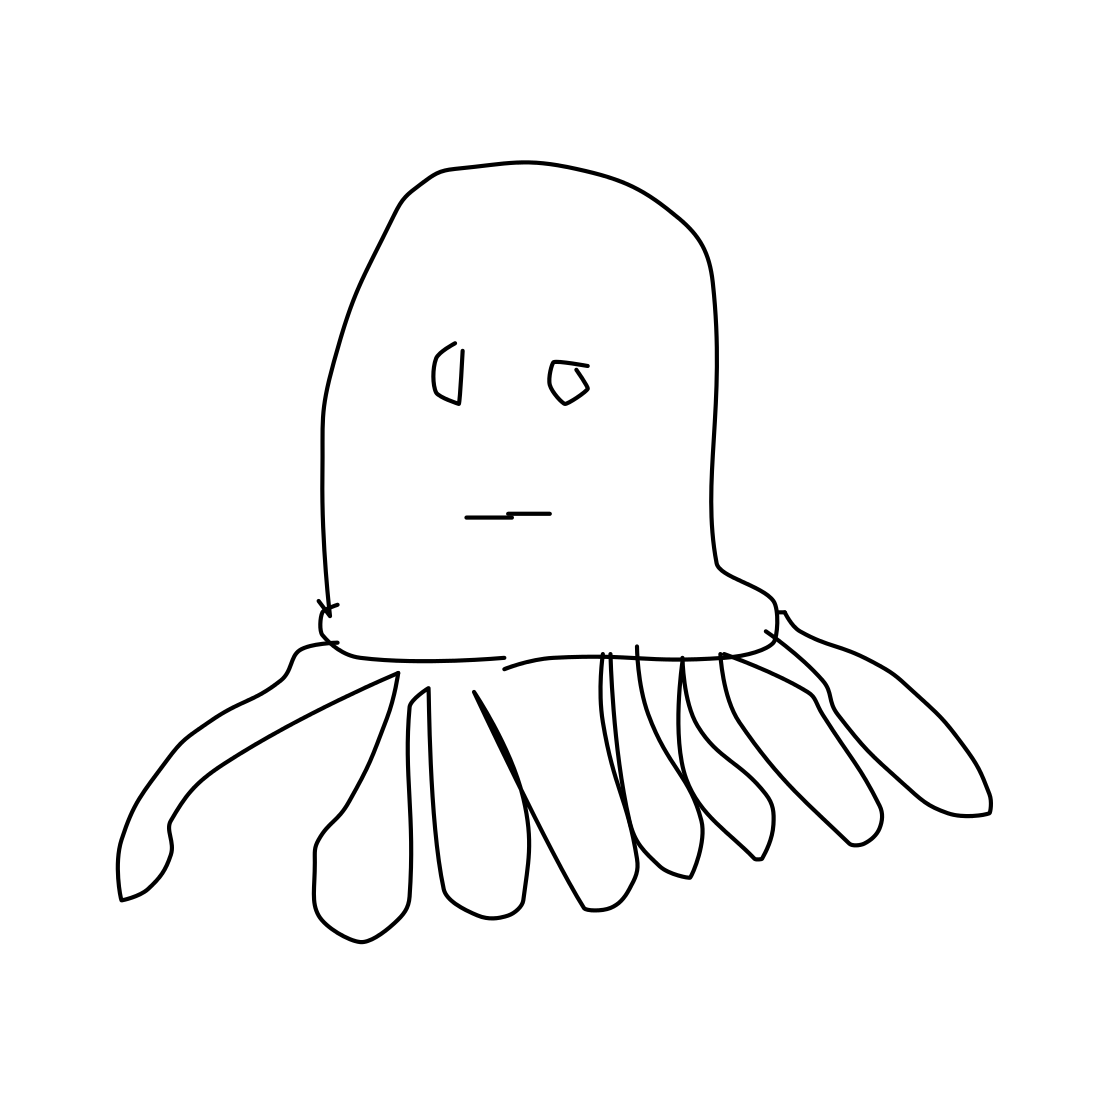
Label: octopus